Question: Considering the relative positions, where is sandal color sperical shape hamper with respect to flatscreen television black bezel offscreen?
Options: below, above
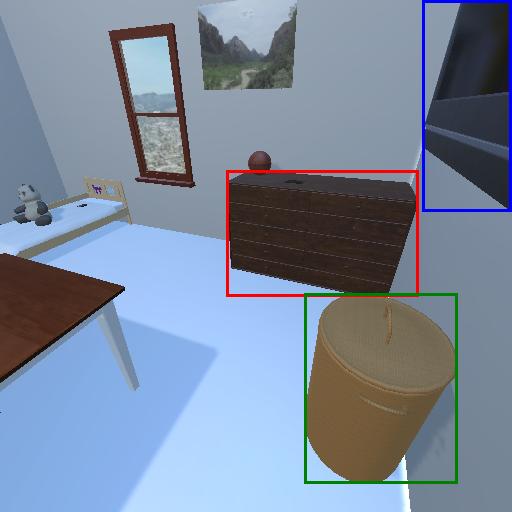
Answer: below